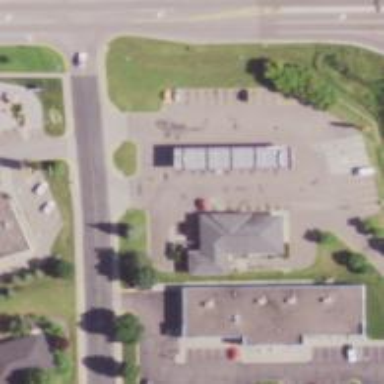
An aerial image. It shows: Convenience shop.